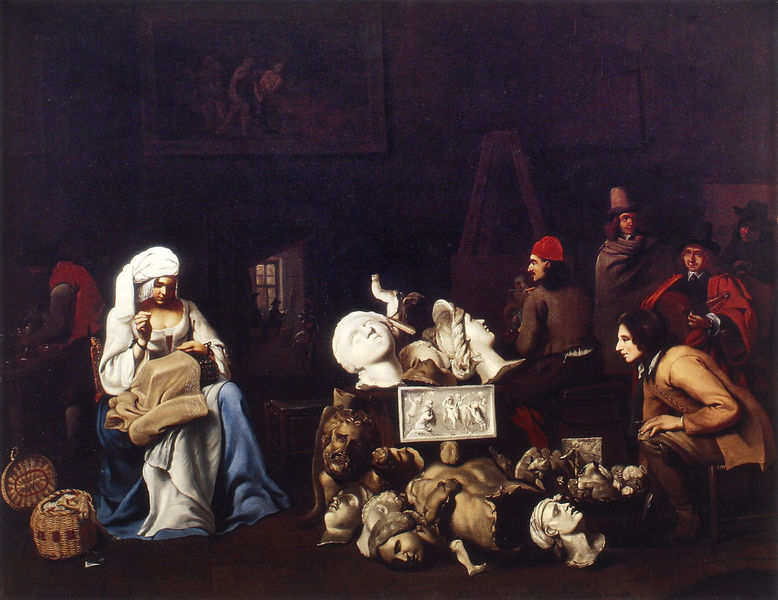
Titel: Maleratelier mit Modell
Künstler: Michael Sweerts
Institution: Köln, Unicef Deutschland, Slg. Rau
Schlagwörter: dunkel, gemälde, kopf, mann, frauen, frau, köpfe, licht, männer, bild, realismus, stickerei, handarbeit, kopftuch, nähen, korb, sticken, rom, plastiken, statuen, griechenland, museum, häupter, nähende, naähen